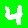
Digit: 4